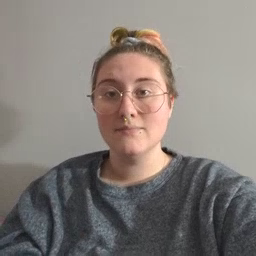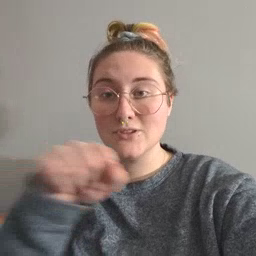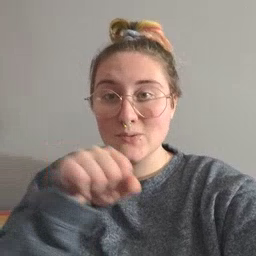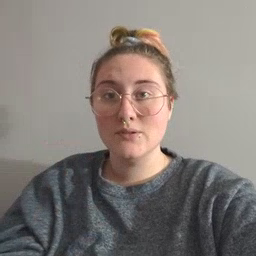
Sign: shoe